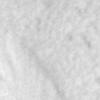
Label: no_change